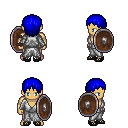
a pixel art fantasy rpg character, male body template, human, tanned skin, white robe, teal pants, blue plain hairstyle, bracelets, ghillies, shield, four views (front, back, left, right), 2x2 character sprite sheet, small pixel art, hard edges, no anti-aliasing